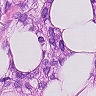
Metastatic tissue present: yes